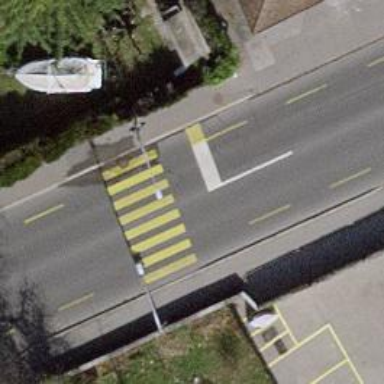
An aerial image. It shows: Road crossing with traffic signals.